Question: I have a Swing JFrame with some controls in a GridLayout.
My problem is that the controls (Text fields) appear too small when the frame is minimized. I tried to avoid this by setting:
'''
setPreferredSize
'''
and
'''
setSize
'''
but still, I have to maximize the frame to see the controls clearly.
How can I solve this ?
Thanks

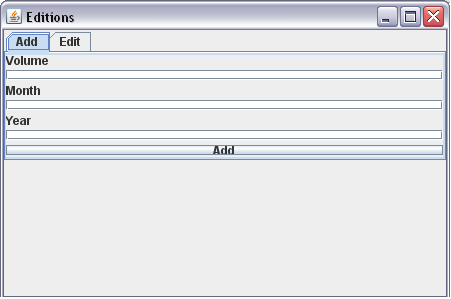
Answer: No code is posted, but it is possible that you're not constructing the textfields with specified number of columns. 'setPreferredSize' or 'setSize' are not needed, try this instead:
'''
JTextField tf = new JTextField(30)
'''
which will create a textfield of fixed size (columns) 30. This way your textfields will not shrink or expand.